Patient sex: M
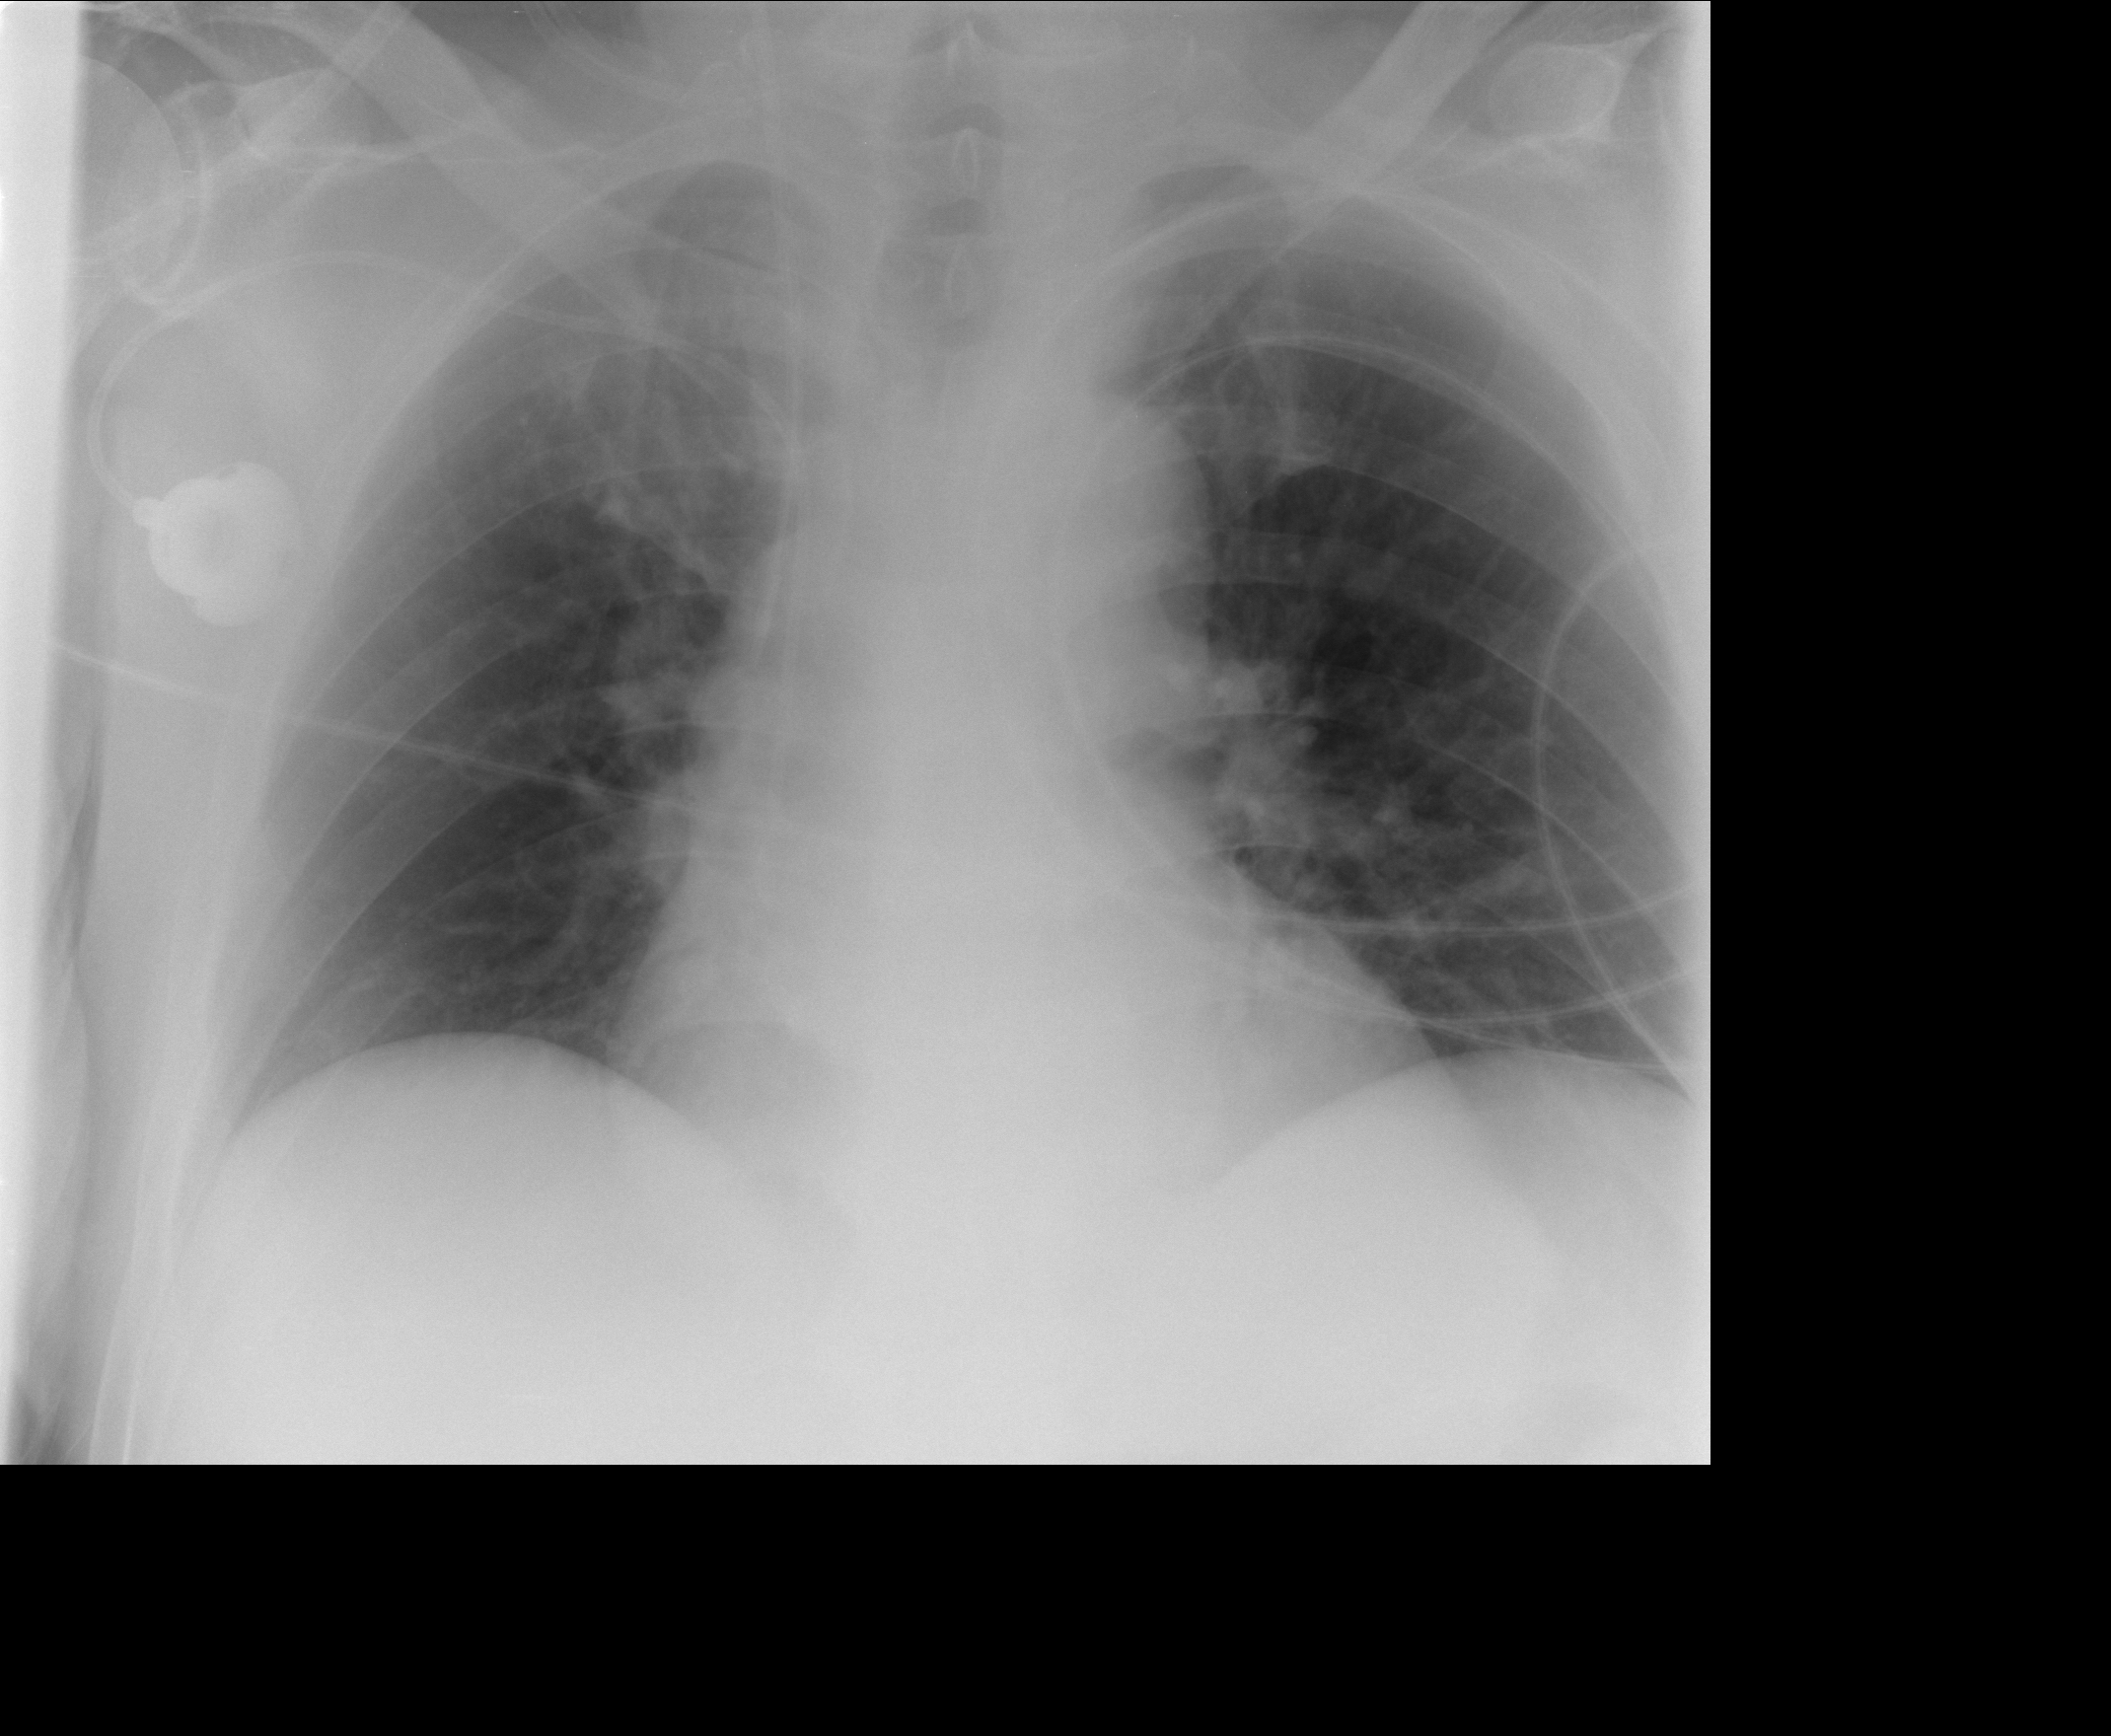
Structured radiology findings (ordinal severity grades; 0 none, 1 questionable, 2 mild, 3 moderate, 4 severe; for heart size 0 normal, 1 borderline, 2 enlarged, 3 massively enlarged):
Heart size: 0
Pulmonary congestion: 0
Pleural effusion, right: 0
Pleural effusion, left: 0
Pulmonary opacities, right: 0
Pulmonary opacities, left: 0
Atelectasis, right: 2
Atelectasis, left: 1